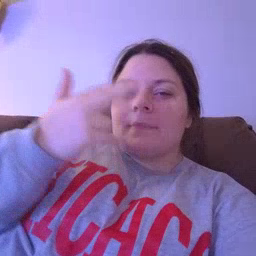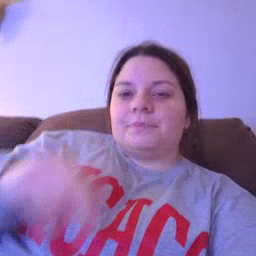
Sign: napkin